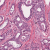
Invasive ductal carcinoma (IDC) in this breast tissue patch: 1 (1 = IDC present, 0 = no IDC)